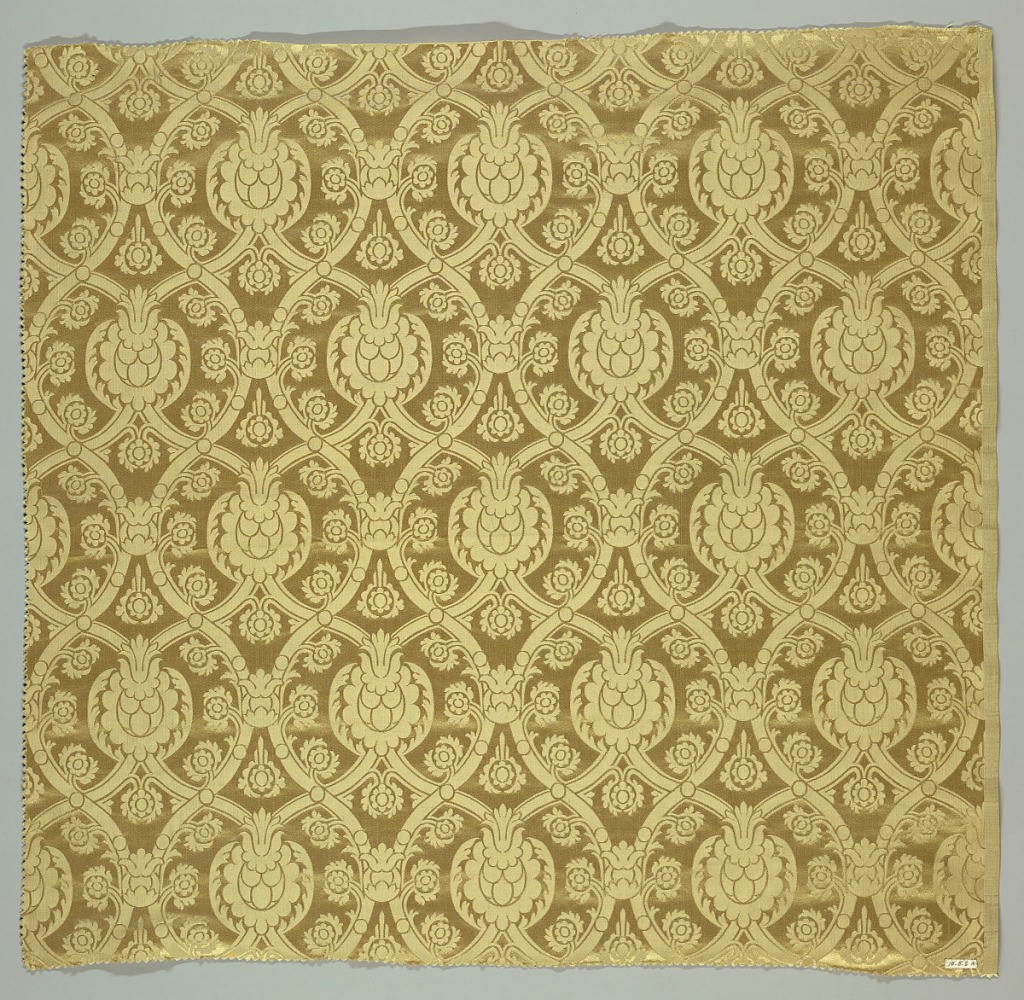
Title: Textile
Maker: Cheney Brothers, South Manchester, Connecticut, USA
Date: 1915
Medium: silk Technique: compound satin weave
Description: Reproduction textile with an adapted design from a sixteenth century textile. Pattern has interlacing bands forming ogives that frame a central pomegranate and surrounding pomegranate buds.